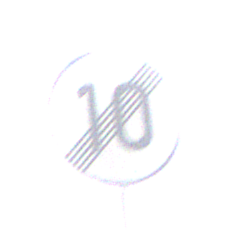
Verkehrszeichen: EndeGeschwindigkeit10
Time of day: MorningAfternoon
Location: Roofed (Urban)
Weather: PartlyCloudy
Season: NotSpecified
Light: Natural